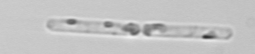
Label: Dactyliosolen_fragilissimus